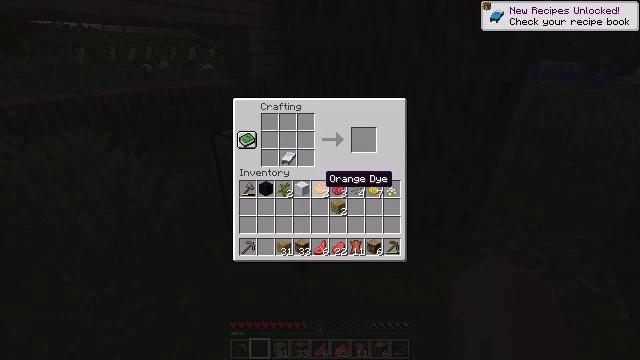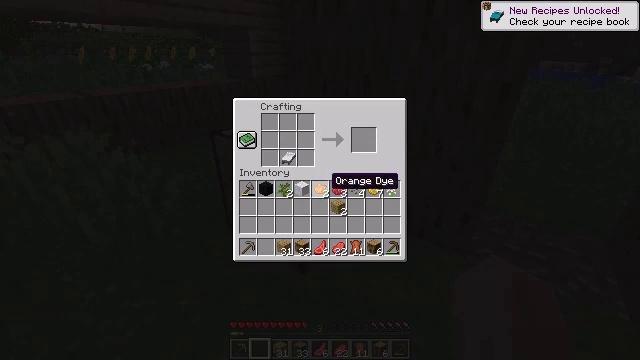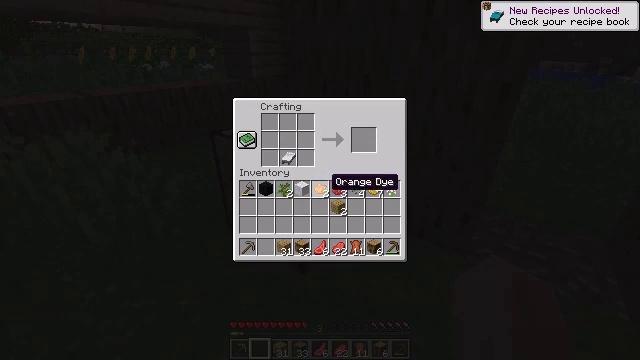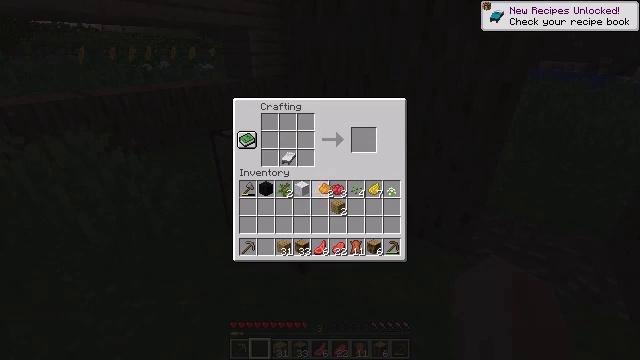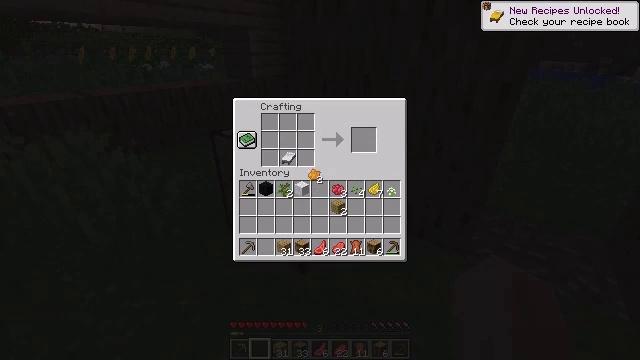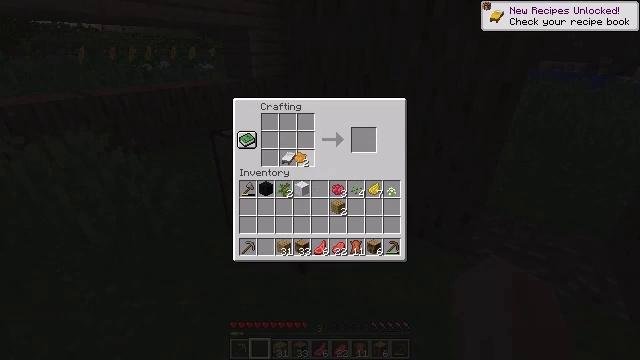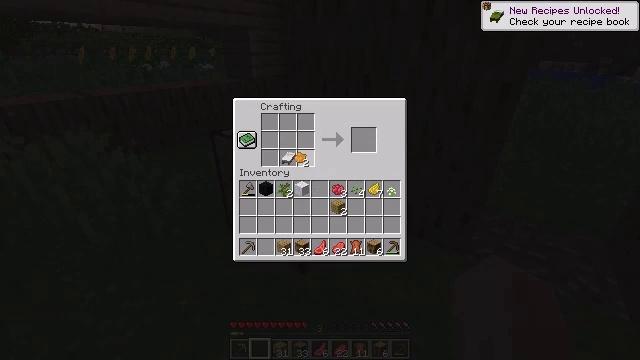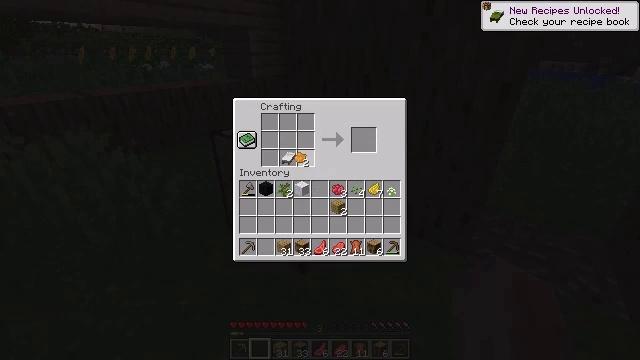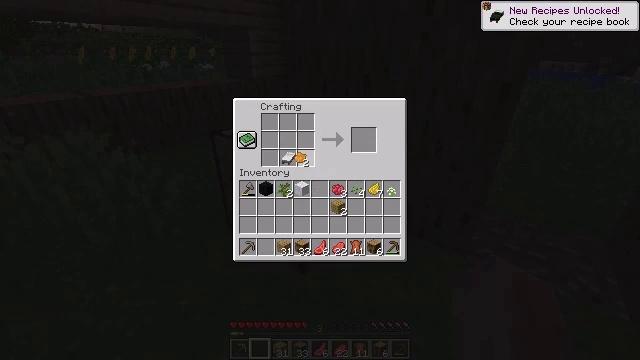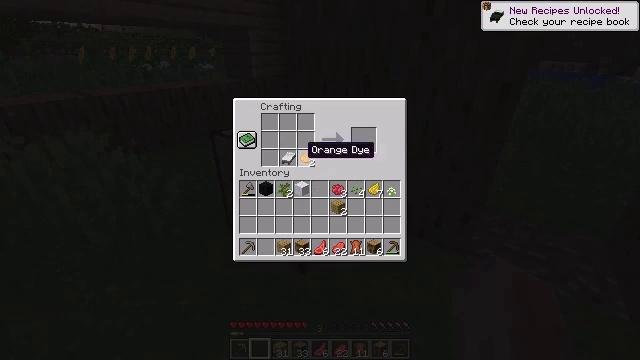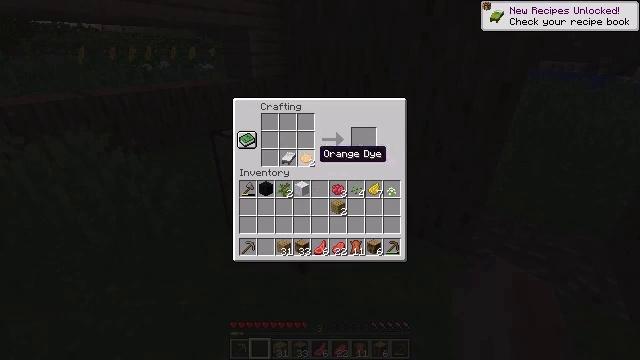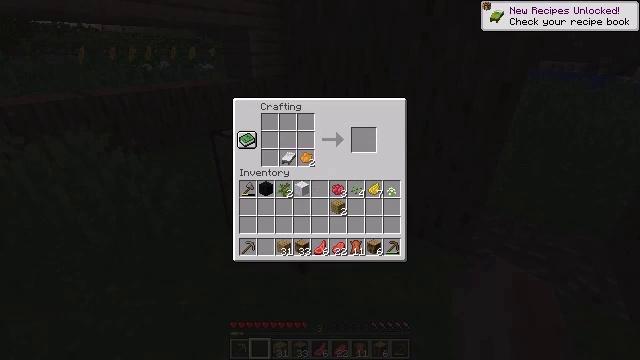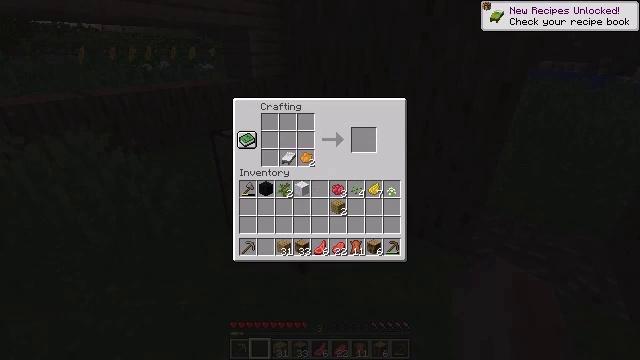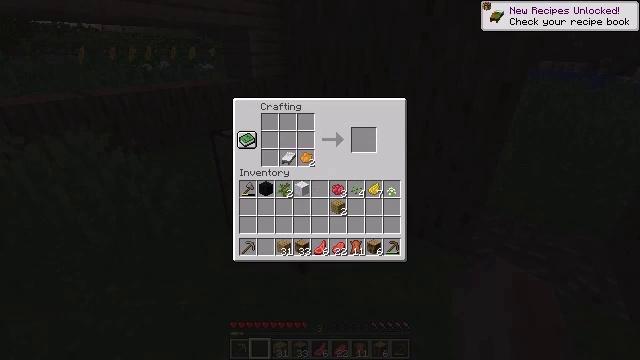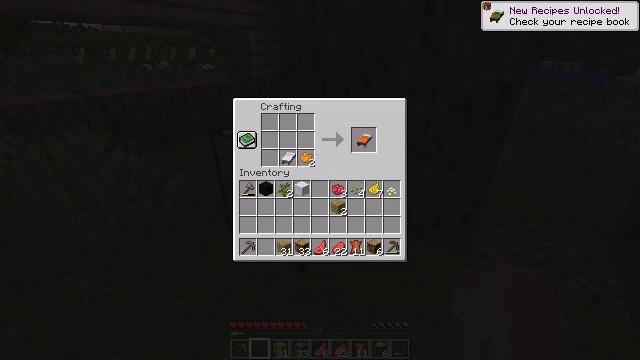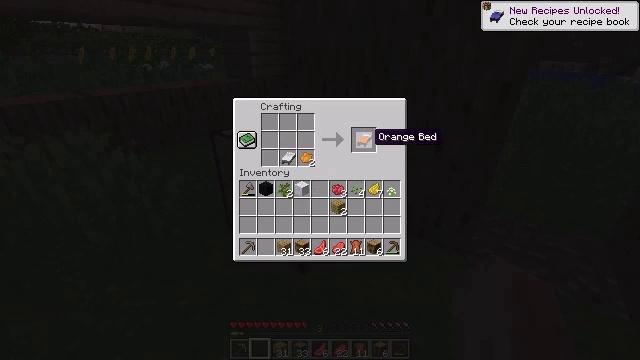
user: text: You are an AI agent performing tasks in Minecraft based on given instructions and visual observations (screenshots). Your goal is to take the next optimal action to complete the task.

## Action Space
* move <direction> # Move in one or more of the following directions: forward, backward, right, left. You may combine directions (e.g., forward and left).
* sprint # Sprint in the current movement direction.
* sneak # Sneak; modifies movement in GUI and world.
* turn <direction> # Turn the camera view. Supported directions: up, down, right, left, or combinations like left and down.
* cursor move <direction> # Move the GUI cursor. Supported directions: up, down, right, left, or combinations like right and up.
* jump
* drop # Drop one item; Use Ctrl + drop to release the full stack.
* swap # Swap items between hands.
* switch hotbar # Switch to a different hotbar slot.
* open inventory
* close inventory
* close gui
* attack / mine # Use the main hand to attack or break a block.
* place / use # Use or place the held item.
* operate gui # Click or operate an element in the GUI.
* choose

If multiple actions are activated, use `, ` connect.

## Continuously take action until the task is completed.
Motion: motion action
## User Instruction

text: Use a crafting table to combine materials and make an orange bed.
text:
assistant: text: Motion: no_op
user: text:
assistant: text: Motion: no_op
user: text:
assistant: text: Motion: operate gui
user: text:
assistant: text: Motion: cursor move left and up, operate gui
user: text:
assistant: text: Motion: cursor move left and up
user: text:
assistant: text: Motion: no_op
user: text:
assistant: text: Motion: operate gui
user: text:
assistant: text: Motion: operate gui
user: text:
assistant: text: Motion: no_op
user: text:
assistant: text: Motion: cursor move right
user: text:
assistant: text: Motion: cursor move right
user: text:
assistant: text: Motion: cursor move right
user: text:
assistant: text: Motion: cursor move right
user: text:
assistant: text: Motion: sneak, cursor move right and up
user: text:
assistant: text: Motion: sneak, cursor move right
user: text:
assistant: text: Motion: sneak
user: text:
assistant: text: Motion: sneak
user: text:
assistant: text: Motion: sneak
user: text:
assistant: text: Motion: sneak, operate gui
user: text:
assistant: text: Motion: sneak, operate gui
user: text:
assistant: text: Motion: sneak
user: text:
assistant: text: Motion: no_op
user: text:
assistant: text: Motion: no_op
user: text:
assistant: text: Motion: no_op